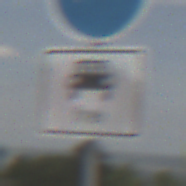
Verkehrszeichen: MehrfachbesetzePersonenkraftwagenFrei
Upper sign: Busssonderstreifen
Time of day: Midday
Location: Outdoor (Nature)
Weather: PartlyCloudy
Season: NotSpecified
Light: Natural